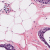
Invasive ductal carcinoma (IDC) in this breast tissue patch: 0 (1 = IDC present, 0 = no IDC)